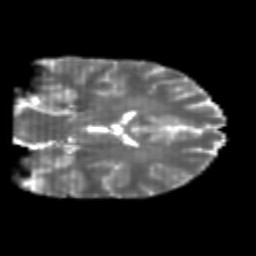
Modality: T2w
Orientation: coronal
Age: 22
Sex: female
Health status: healthy
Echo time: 0.074 s